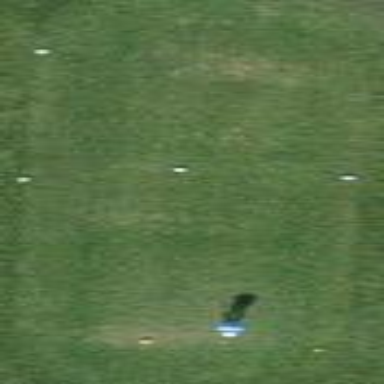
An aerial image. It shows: Golf tee area covered with grass.